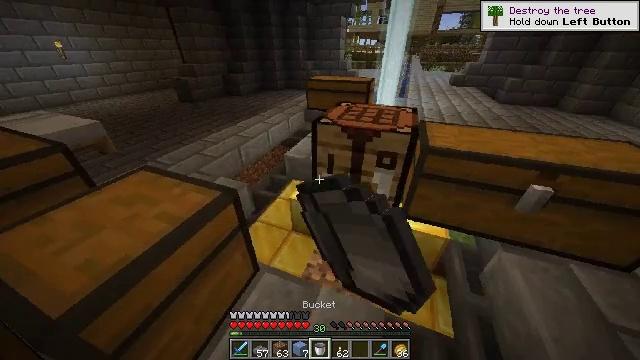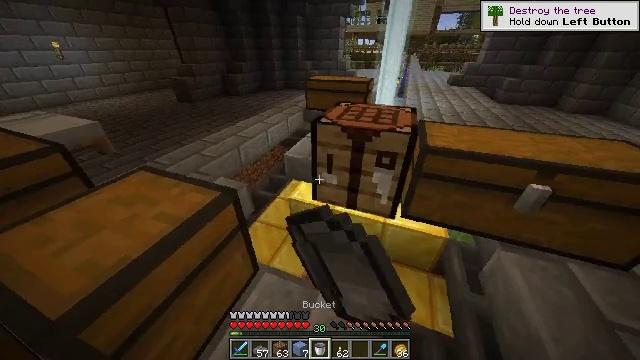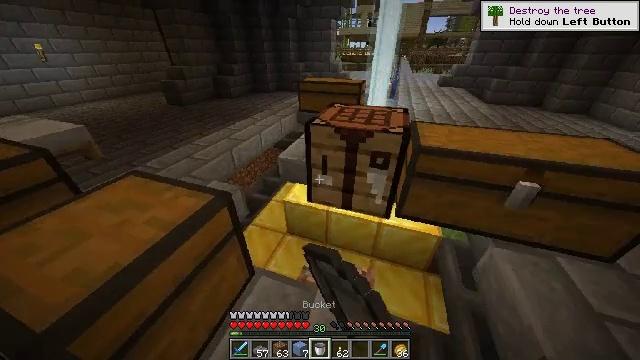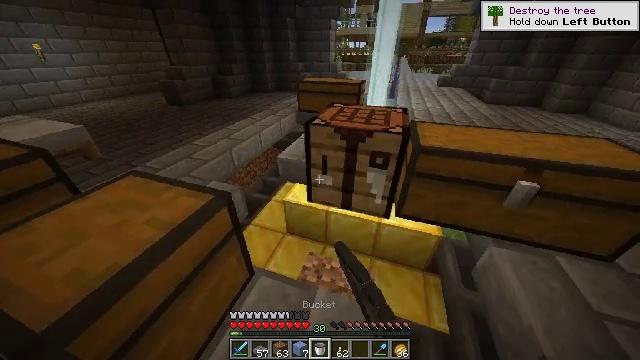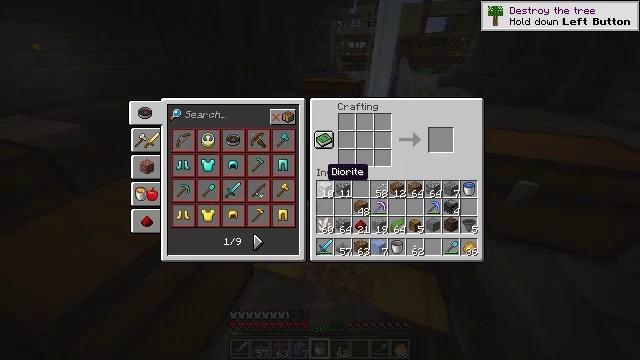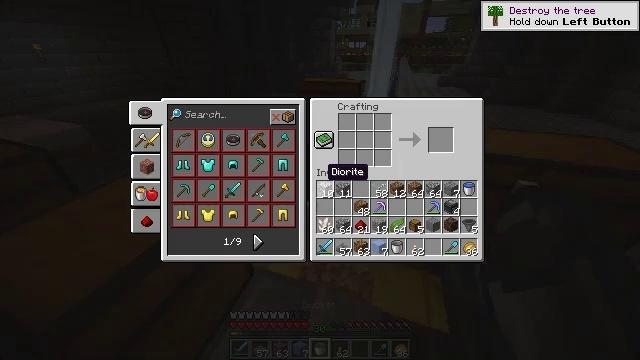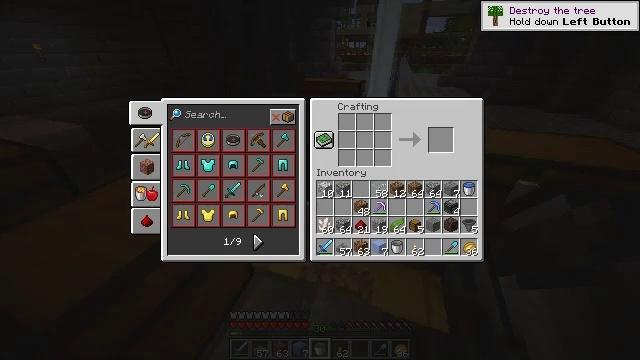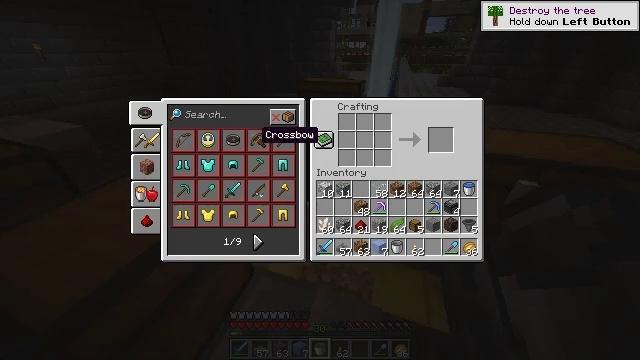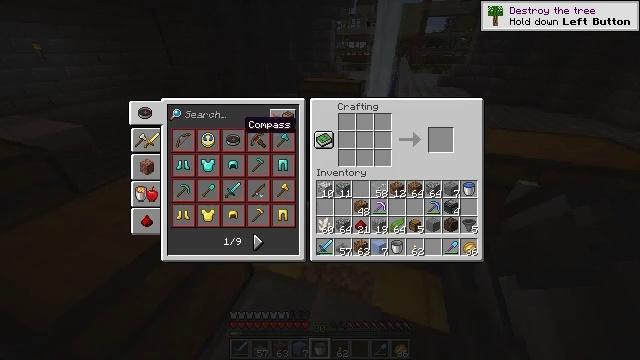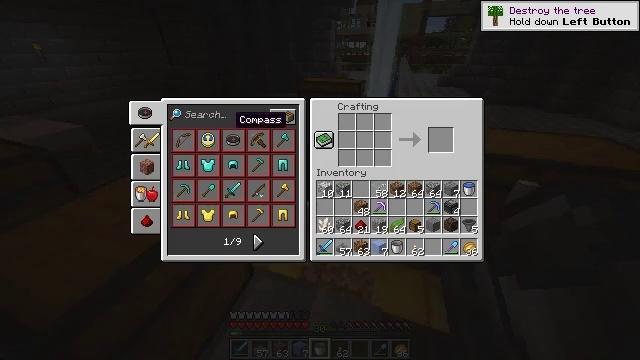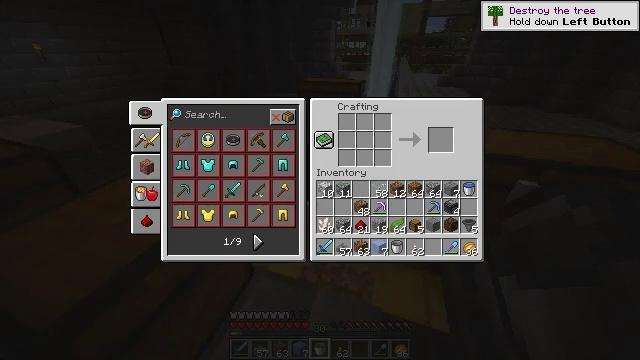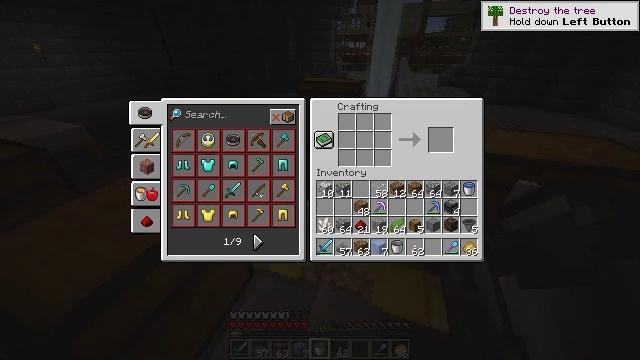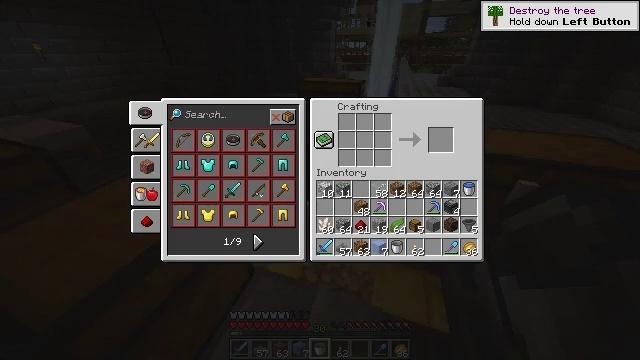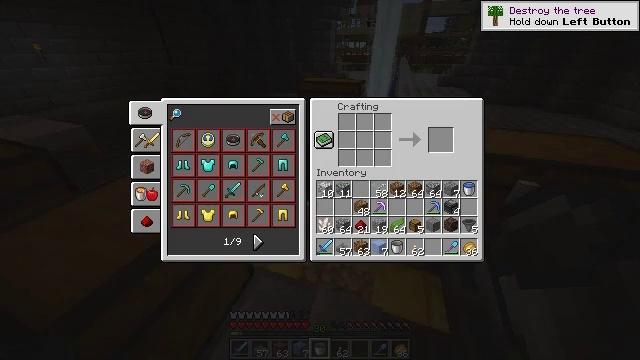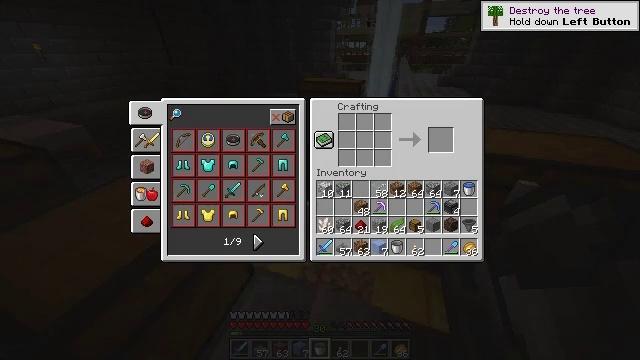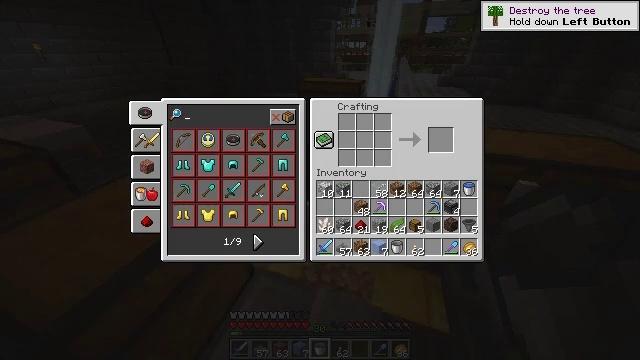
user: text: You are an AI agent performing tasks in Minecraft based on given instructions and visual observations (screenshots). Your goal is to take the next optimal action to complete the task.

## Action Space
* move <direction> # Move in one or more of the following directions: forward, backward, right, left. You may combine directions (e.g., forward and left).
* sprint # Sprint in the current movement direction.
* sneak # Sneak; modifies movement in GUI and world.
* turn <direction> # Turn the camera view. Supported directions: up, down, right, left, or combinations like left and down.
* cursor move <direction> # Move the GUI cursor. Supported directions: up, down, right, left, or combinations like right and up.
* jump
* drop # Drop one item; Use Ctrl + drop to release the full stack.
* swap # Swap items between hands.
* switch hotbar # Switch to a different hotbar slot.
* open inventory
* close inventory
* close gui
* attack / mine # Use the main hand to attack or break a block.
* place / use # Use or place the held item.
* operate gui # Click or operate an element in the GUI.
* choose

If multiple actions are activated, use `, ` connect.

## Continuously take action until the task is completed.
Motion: motion action
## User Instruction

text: Make a dropper using cobblestones and redstone in the crafting table.
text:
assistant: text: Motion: use / place
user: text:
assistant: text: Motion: turn right
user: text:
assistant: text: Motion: no_op
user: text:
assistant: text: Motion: open gui
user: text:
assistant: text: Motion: no_op
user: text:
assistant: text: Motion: cursor move left
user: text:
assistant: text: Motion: cursor move left and up
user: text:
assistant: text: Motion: cursor move left and up
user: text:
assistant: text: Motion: cursor move left
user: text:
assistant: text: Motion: no_op
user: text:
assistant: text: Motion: no_op
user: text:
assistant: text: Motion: no_op
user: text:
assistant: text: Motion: operate gui
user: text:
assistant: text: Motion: operate gui
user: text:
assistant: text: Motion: operate gui
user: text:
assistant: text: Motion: no_op
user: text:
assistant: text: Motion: no_op
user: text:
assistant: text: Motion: no_op
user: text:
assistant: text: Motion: no_op
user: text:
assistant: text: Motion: no_op
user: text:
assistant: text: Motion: no_op
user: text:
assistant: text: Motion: no_op
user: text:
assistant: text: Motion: move right
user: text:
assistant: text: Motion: move right
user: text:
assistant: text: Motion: no_op
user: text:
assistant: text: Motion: no_op
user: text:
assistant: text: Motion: no_op
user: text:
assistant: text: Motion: no_op
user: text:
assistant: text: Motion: no_op
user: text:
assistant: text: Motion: no_op